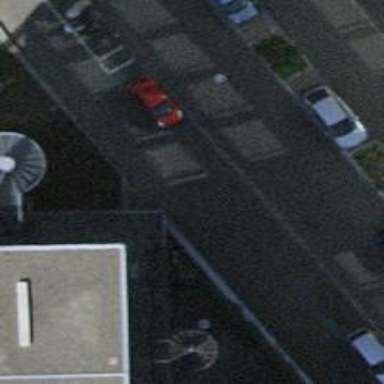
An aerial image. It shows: Motorcycle parking area with surface designed for parking.